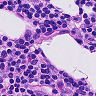
Metastatic tissue present: no